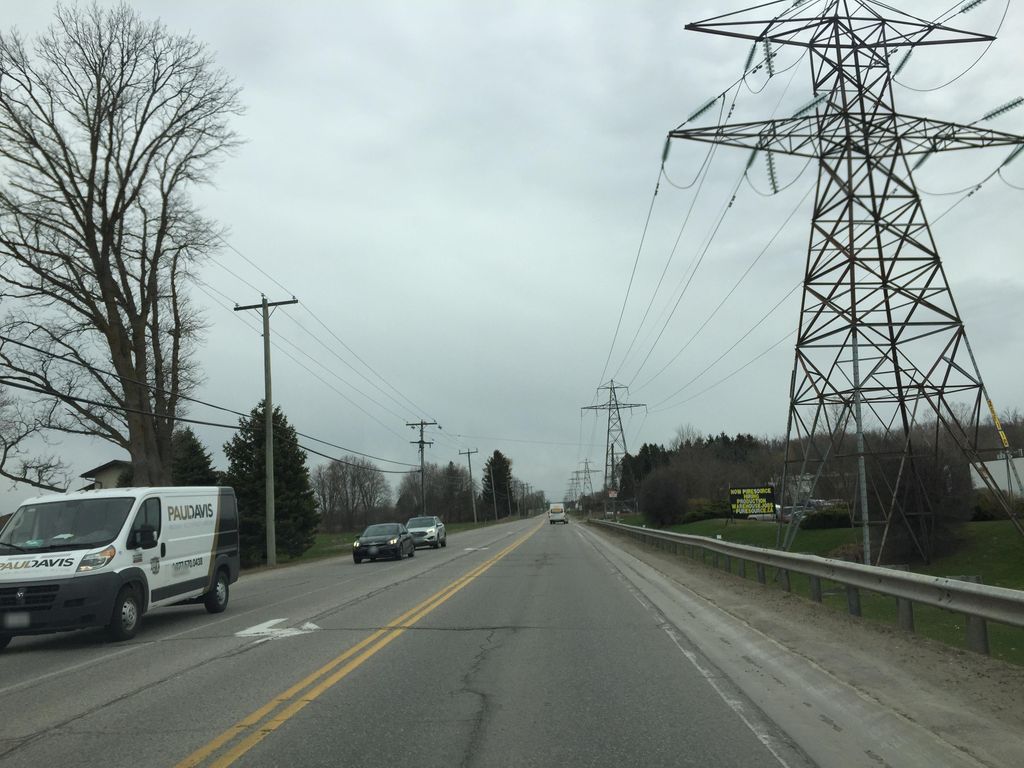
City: kitchener-waterloo